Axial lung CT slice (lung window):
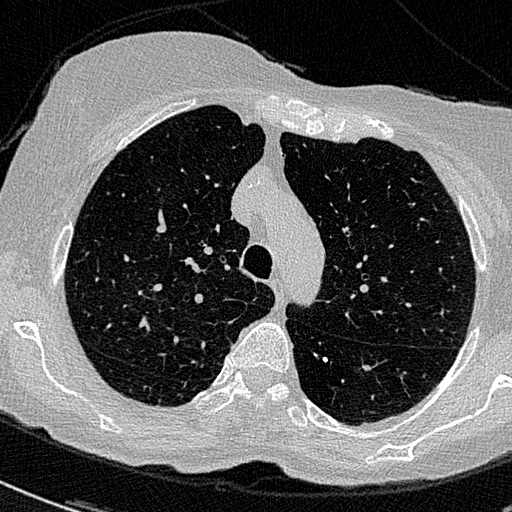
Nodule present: no